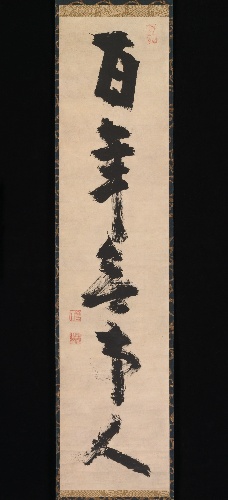
Title: 百年無事人|For a hundred years [I have been] a person with no attachments
Artist: Jiun Sonja
Artist bio: Japanese, 1718–1804
Date: late 18th century
Object type: Hanging scroll
Classification: Paintings
Medium: Hanging scroll; ink on paper
Culture: Japan
Period: Edo period (1615–1868)
Dimensions: Image: 46 1/2 × 10 7/8 in. (118.1 × 27.6 cm)
Overall with mounting: 74 × 11 5/8 in. (188 × 29.5 cm)
Overall with knobs: 13 5/8 in. (34.6 cm)
Department: Asian Art
Credit line: Gift of Morton Berman, in honor of Sylvan Barnet and William Burto, 2015
Accession year: 2015
Repository: Metropolitan Museum of Art, New York, NY
Tags: Calligraphy